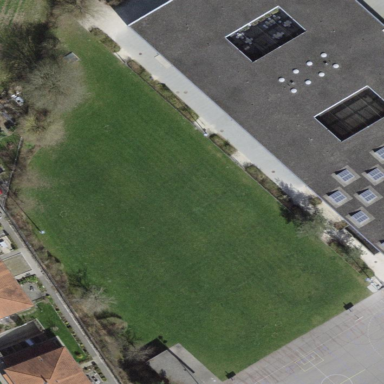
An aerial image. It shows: Grass pitch for leisure activities.